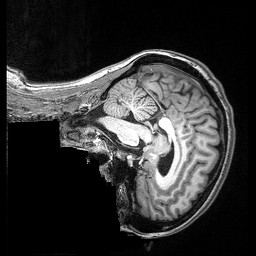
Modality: T1w
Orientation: sagittal
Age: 29
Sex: female
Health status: healthy
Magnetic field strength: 3 T
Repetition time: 2.53 s
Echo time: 0.00331 s